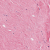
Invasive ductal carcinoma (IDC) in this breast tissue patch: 0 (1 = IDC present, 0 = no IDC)